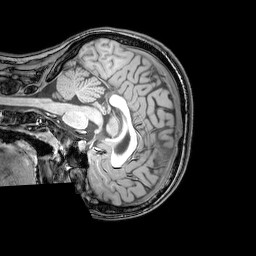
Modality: T1w
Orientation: sagittal
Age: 23
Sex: female
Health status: healthy
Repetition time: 0.081 s
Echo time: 0.037 s